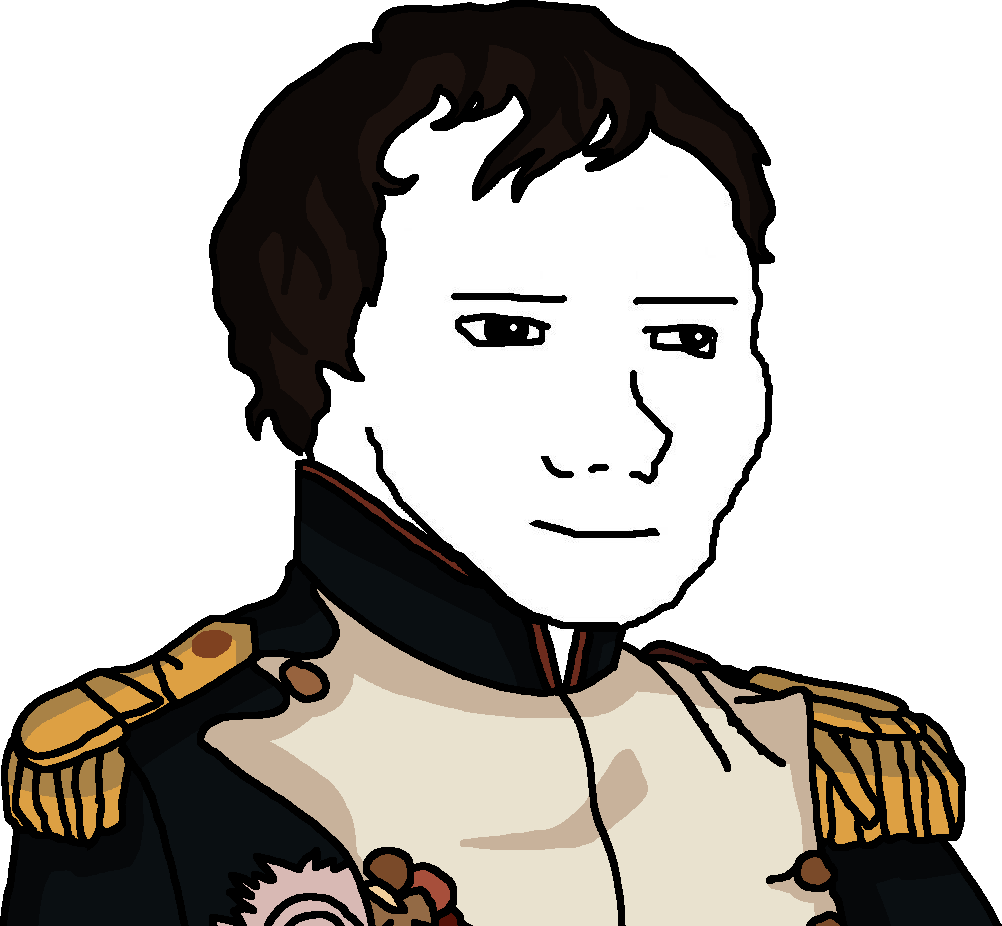
Label: 5_Bloomer